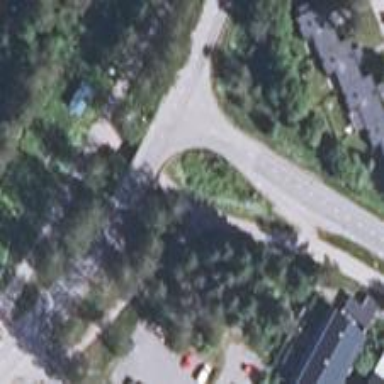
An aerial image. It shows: Asphalt cycle track.